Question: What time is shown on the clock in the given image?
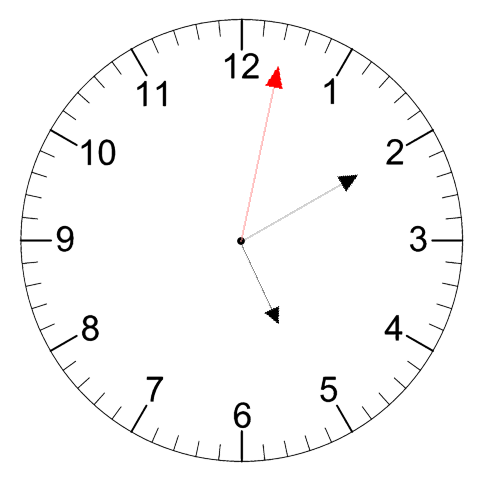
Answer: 05:10:02